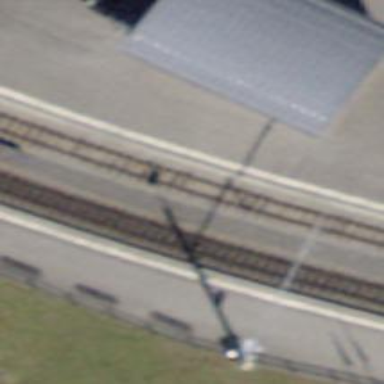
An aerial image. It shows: Narrow-gauge railway with single track. The railway is electrified with contact line.